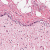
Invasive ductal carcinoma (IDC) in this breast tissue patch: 0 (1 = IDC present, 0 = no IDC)